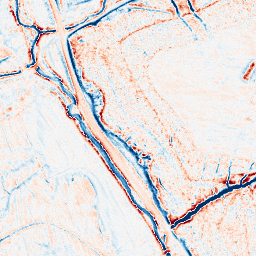
Category: edge_preserving
Decomposition family: anisotropic_diffusion
Decomposition parameters: iterations: 50
kappa: 50
gamma: 0.05
Upsampling method: quintic
Upsampling parameters: scale: 8
Upsampling scale: 8